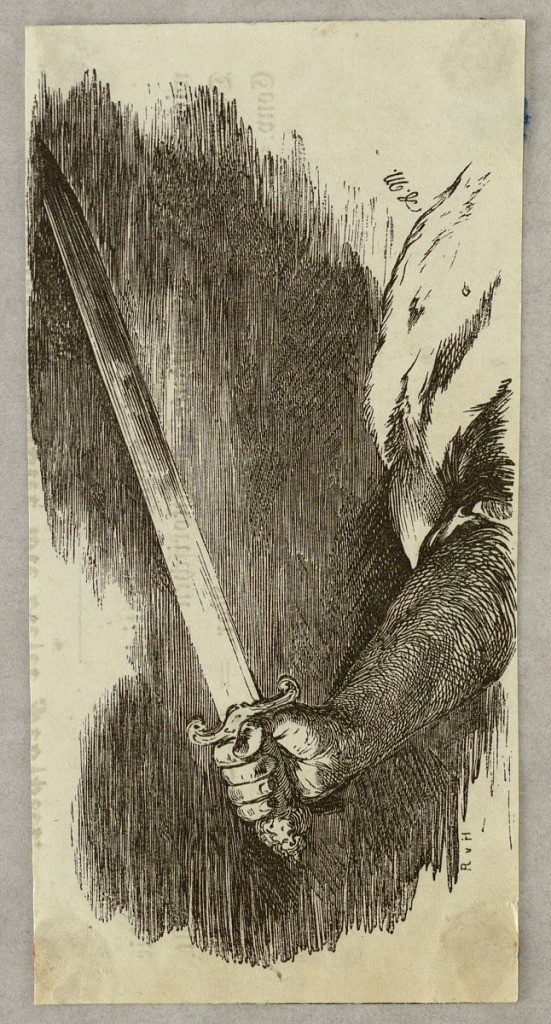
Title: Arm with a Drawn Sword, Tailpiece for Franx Kugler's "Geschichte Friedrichs des Grossen, Leipzig, 1840–1842
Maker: Hieronymus Heinrich Jakob Ritschl von Hartenbach, German, 1796 - 1878
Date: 1840–41
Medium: Wood engraving on paper
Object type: Print
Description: Bock 616. Verso: bottom part of a prospectus of the publisher F. Volckmar in Leipzig. Tailpiece as -138